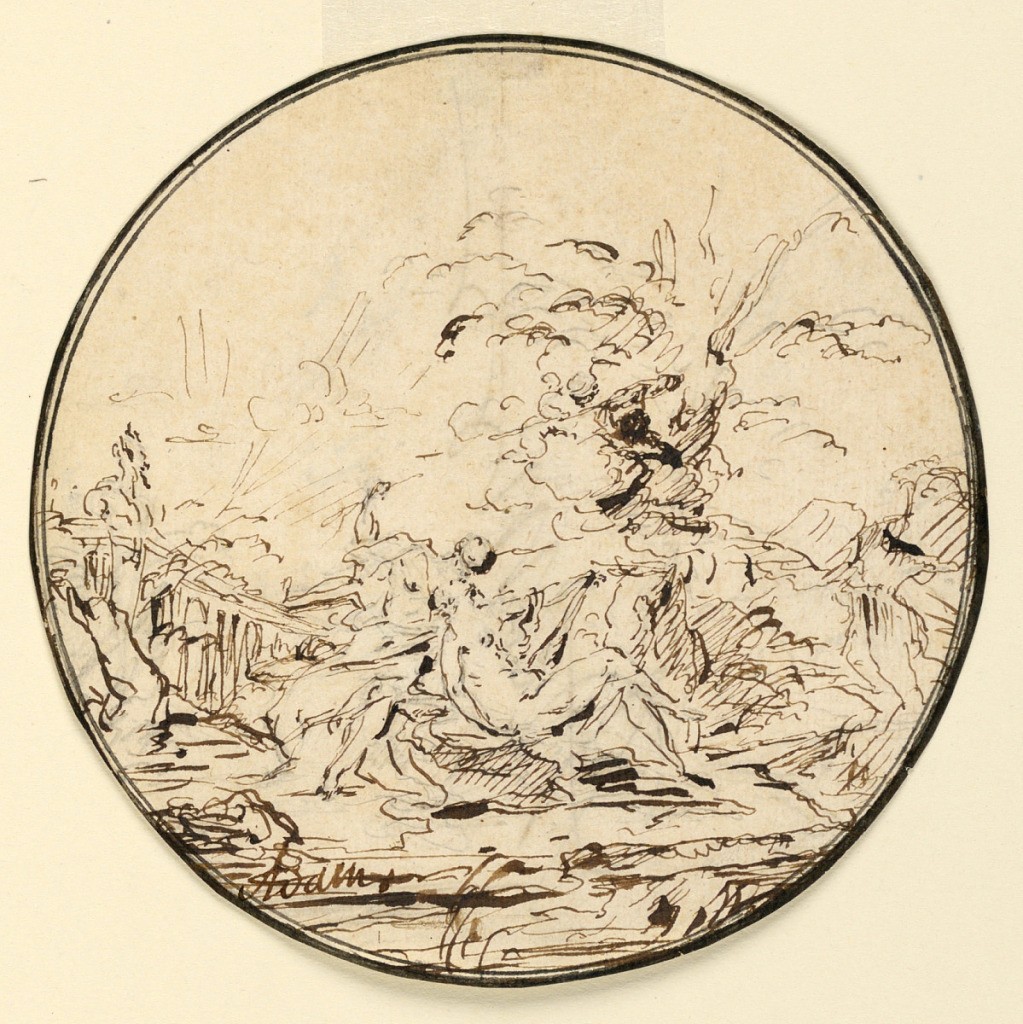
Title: Medallion with Figures in Landscape
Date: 18th century
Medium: Brush and ink on paper
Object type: Drawing
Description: Medallion with figures in a landscape.